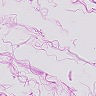
Metastatic tissue present: no